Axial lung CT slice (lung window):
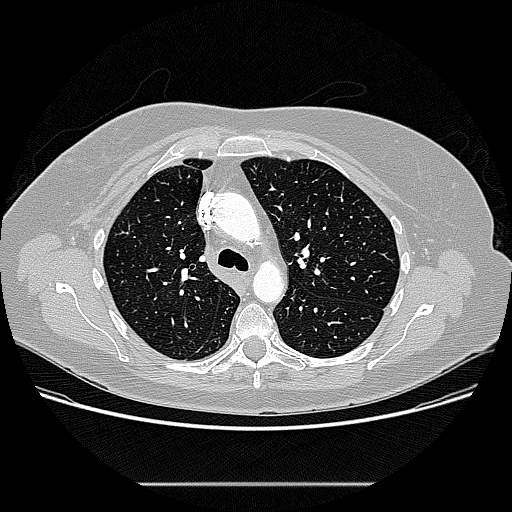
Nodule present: no